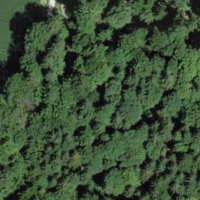
EUNIS habitat code: 43
Species observed at this site:
Leptinotarsa decemlineata
Lapsana communis
Stictoleptura rubra